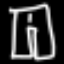
Label: pants